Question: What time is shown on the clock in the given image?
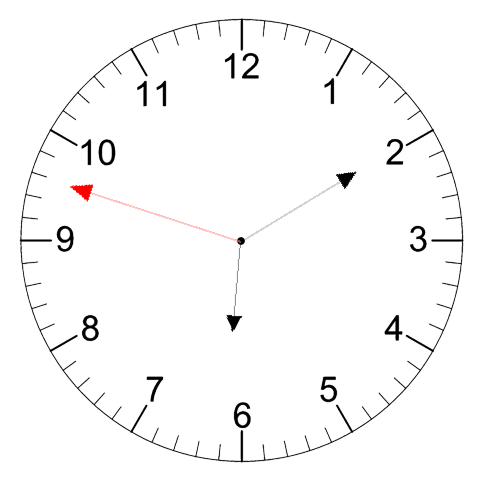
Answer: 06:09:48